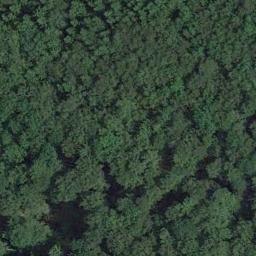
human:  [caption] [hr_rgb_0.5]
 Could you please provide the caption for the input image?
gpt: Many dense green trees are in a forest .

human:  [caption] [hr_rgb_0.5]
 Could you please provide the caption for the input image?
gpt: The forest has a lot of dense dark green trees .

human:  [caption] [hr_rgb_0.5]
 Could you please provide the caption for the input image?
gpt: The forest is full of green trees .

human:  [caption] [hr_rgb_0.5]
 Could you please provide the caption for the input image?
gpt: This is a dense forest .

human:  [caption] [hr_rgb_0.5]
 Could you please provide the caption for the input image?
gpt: A dense forest with many green trees .